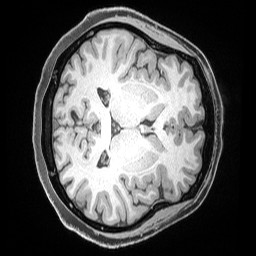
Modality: T1w
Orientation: axial
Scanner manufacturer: siemens
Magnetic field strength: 3 T
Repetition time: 2.53 s
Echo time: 0.00169 s